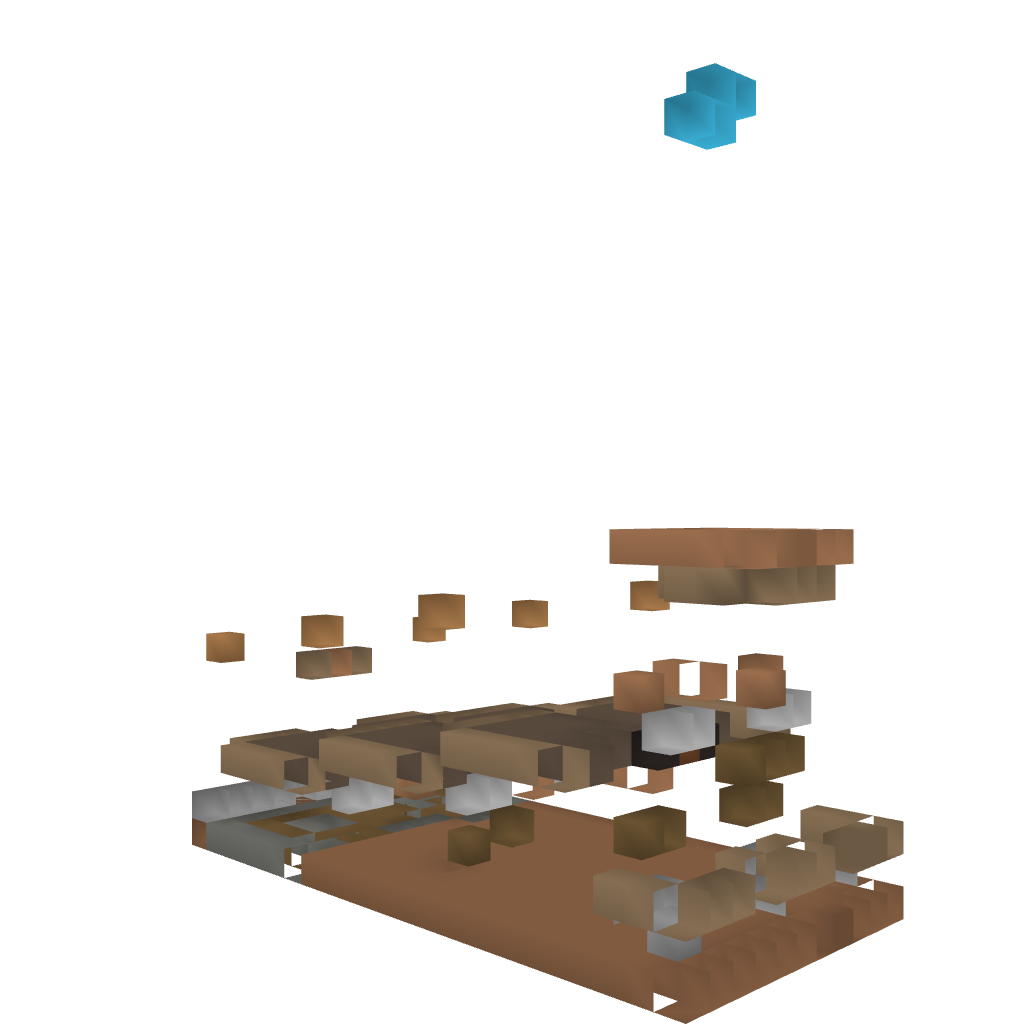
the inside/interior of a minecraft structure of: Wheat Farm For 1.6.*